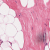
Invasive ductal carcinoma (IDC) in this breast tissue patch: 0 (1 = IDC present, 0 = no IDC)